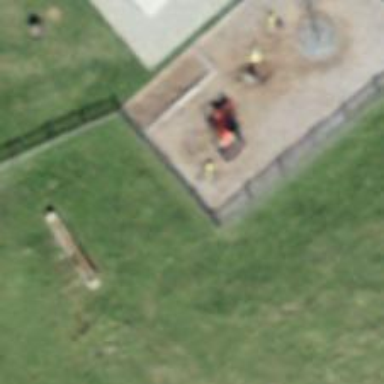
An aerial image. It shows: Playground with various play structures.